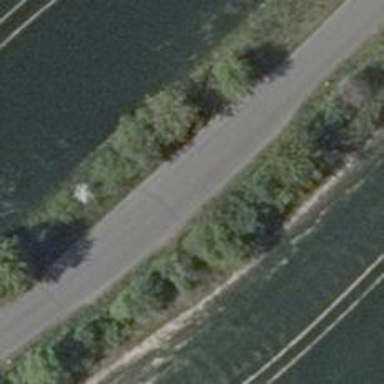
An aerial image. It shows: Unclassified road with asphalt surface.